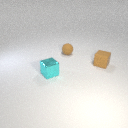
small brown rubber sphere to the left of small brown rubber cube